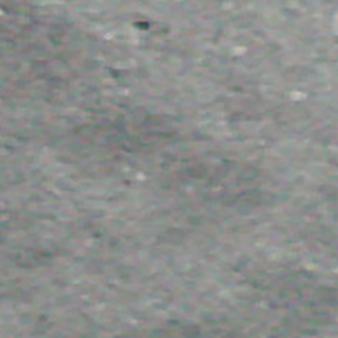
Label: other